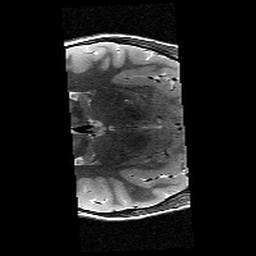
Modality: T2w
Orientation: axial
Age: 13
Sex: female
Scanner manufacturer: siemens
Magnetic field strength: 3 T
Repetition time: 9.23 s
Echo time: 0.067 s